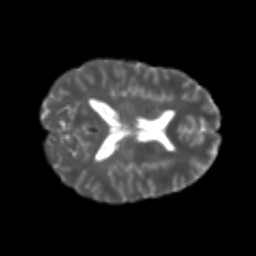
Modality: T2w
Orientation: axial
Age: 21
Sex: female
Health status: healthy
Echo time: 0.074 s